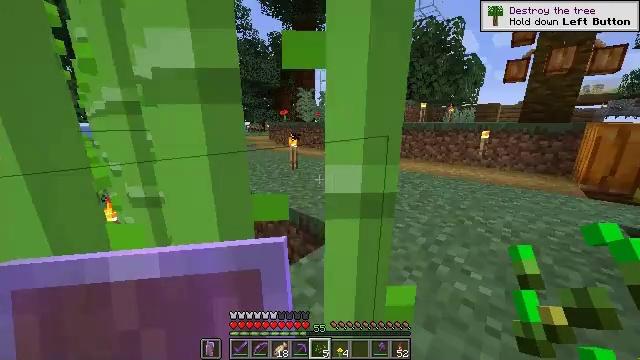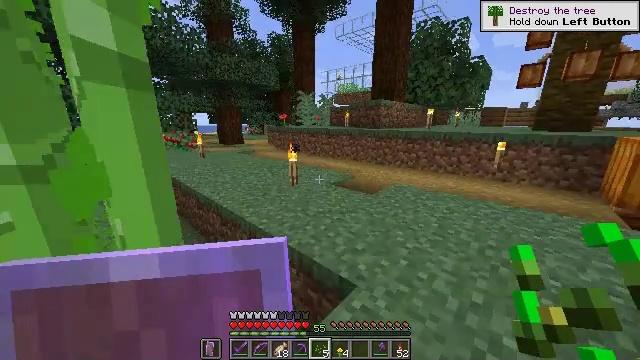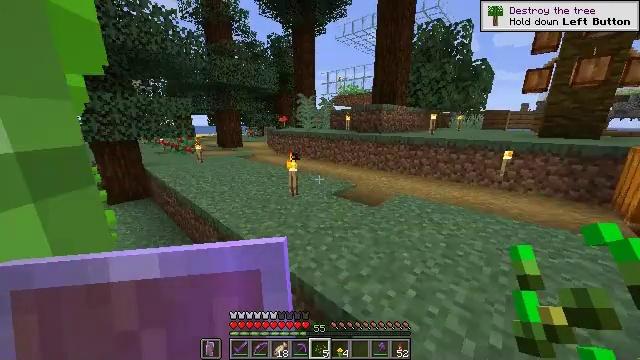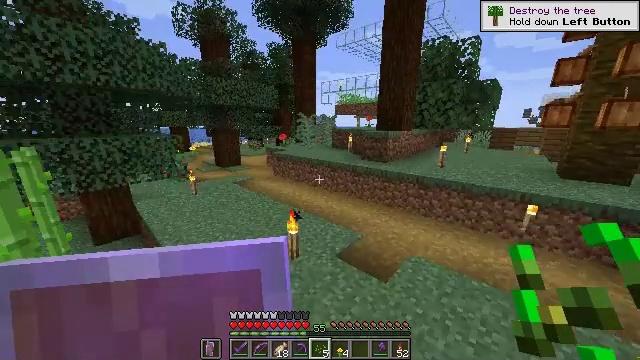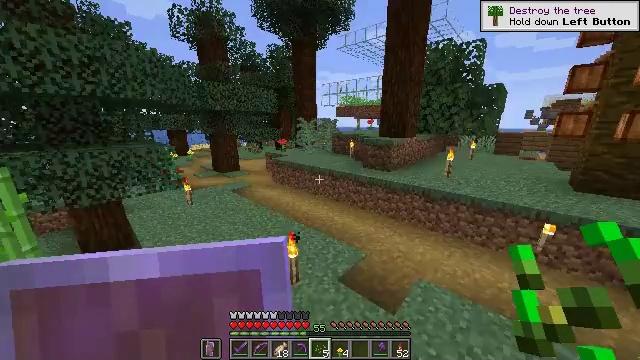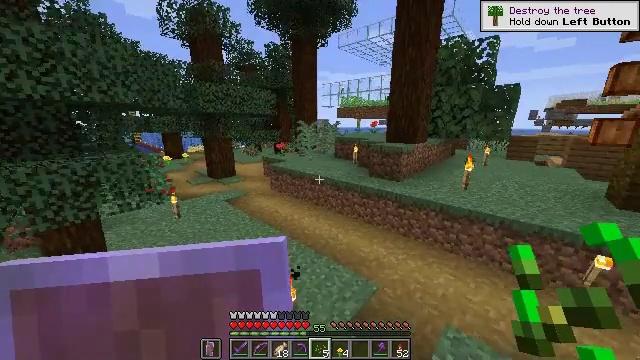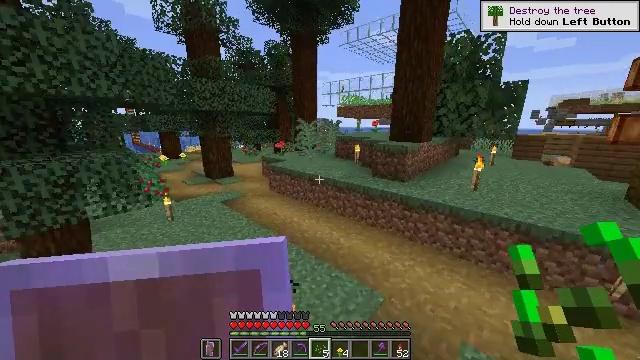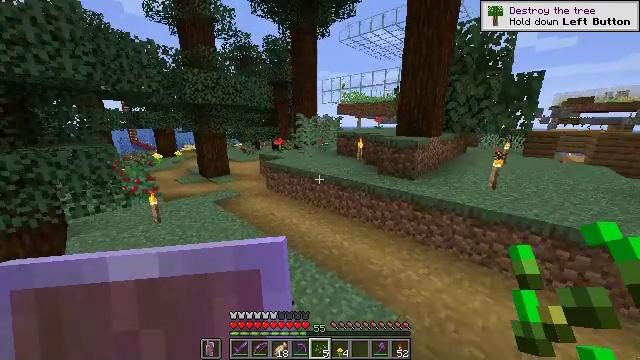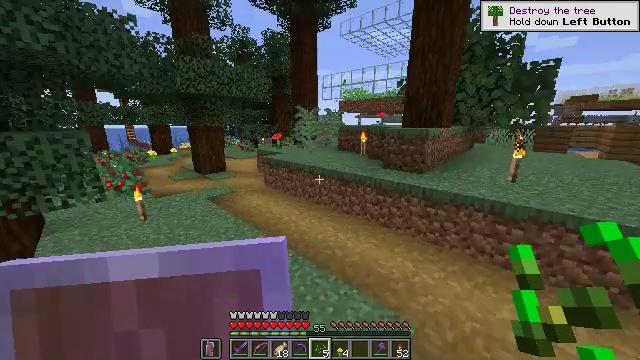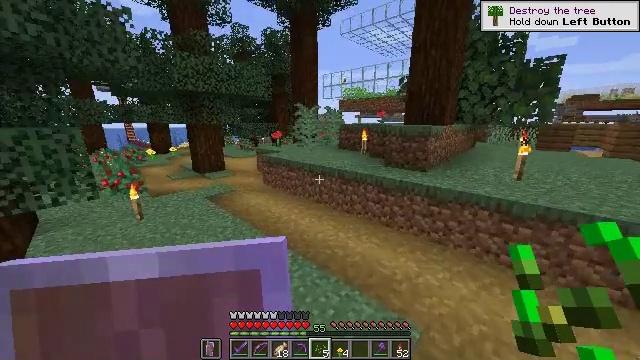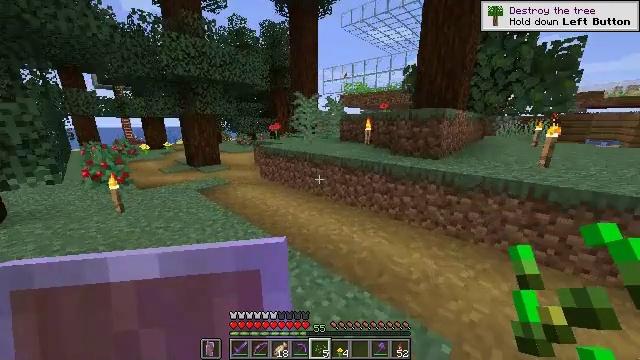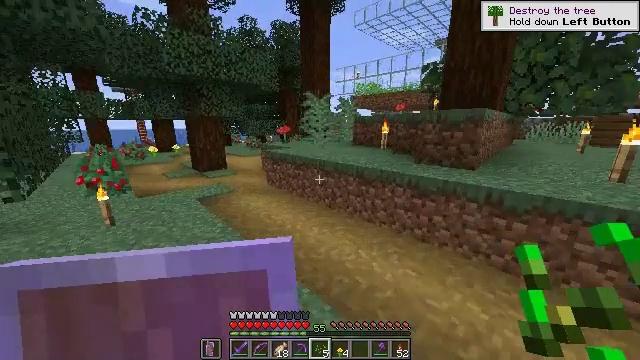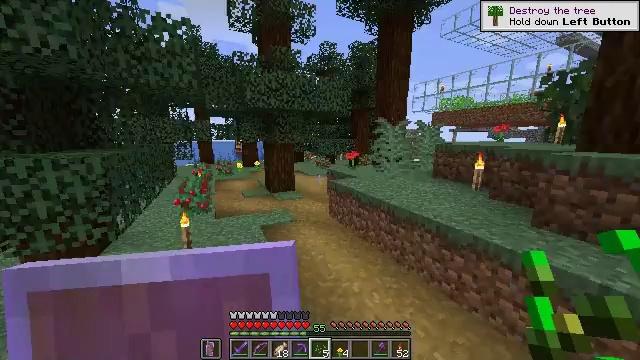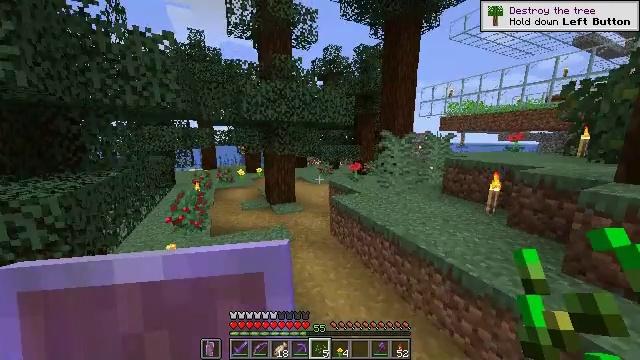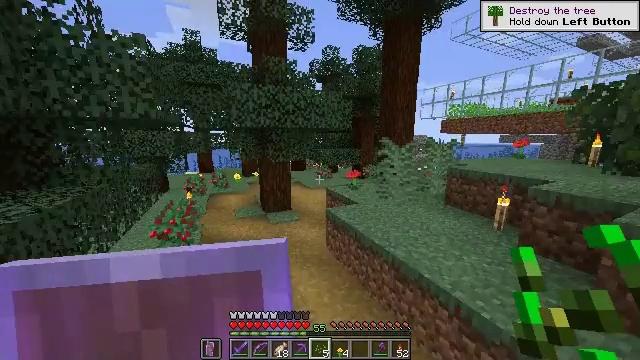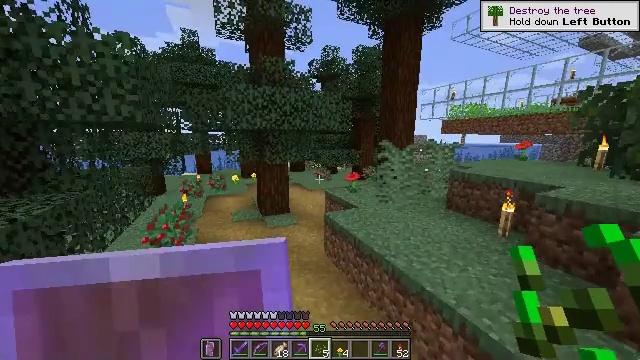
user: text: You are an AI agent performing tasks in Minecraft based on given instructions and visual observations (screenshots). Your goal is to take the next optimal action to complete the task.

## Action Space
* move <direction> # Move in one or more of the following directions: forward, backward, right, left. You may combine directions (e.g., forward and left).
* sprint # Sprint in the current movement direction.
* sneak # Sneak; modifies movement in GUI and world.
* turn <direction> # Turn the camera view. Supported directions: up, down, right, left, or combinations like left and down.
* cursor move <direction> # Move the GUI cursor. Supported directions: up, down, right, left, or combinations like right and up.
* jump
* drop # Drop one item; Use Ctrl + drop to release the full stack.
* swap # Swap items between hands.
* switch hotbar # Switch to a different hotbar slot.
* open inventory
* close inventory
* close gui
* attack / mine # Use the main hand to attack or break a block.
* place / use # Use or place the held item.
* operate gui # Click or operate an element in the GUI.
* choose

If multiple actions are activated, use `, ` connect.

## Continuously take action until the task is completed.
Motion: motion action
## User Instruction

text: Remove the sticky piston from its position.
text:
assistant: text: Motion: move forward, sprint, jump
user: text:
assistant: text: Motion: move forward, sprint, jump
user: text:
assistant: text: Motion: move forward, sprint, jump
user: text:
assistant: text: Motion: move forward, sprint, jump
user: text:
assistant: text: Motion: move forward, sprint, jump
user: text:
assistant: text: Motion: move forward, sprint, jump
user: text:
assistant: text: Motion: move forward, sprint, jump
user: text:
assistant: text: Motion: move forward, sprint, jump
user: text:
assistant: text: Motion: move forward, sprint, jump
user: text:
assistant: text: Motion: move forward, sprint, jump
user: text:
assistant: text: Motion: move forward, sprint, turn left, jump
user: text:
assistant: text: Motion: move forward, sprint, turn left and up, jump
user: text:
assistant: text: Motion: move forward, sprint, turn left, jump
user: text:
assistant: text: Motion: move forward, sprint, jump
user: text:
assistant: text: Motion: move forward, sprint, jump
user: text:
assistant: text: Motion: move forward, sprint, jump
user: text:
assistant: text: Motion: move forward, sprint, jump
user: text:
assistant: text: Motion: move forward, sprint, jump
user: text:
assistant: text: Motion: move forward, sprint, turn right and down, jump
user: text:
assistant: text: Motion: move forward, sprint, turn right and down, jump
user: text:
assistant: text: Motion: move forward, sprint, turn right and down, jump
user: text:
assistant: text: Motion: move forward, sprint, jump
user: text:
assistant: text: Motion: move forward, sprint, jump
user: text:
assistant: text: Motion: move forward, sprint, jump
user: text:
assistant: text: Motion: move forward, sprint, jump
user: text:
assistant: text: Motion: move forward, sprint, jump
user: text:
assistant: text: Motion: move forward, sprint, jump
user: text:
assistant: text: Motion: move forward, sprint, jump
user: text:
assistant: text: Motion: move forward, sprint, jump
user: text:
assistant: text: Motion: move forward, sprint, jump